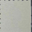
Piece: xx